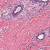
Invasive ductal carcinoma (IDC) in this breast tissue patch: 0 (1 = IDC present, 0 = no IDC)